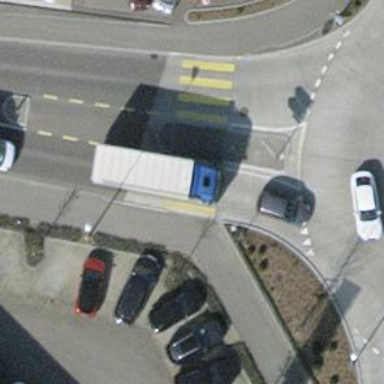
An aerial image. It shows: Traffic calming island.